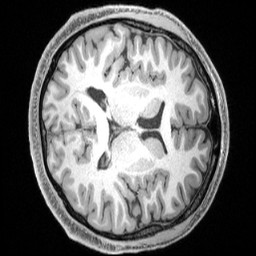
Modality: T1w
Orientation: axial
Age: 30
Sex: male
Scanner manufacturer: siemens
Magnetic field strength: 3 T
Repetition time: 2.4 s
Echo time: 0.00228 s